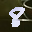
Label: 8